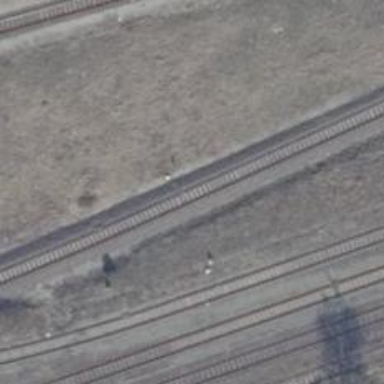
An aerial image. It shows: Railway signal.